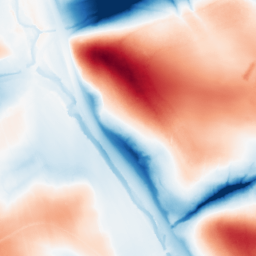
Category: classical
Decomposition family: gaussian_anisotropic
Decomposition parameters: sigma_x: 2
sigma_y: 50
Upsampling method: regularized
Upsampling parameters: scale: 2
lambda_reg: 0.001
Upsampling scale: 2